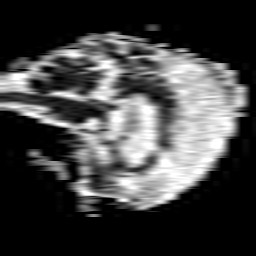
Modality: ADC
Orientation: sagittal
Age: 87
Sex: male
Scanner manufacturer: philips
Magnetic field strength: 1.5 T
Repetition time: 3.504 s
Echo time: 0.07039 s